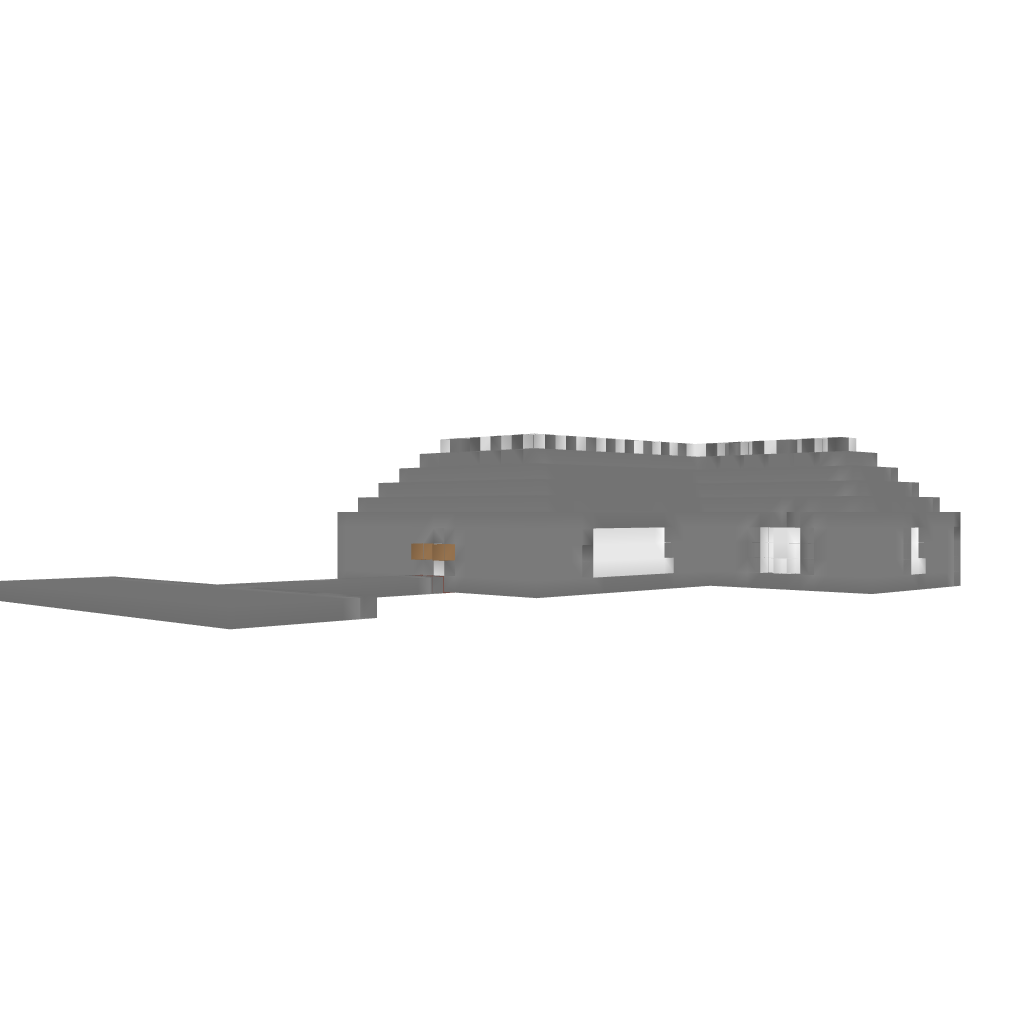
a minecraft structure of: Brick mansion bad low quality